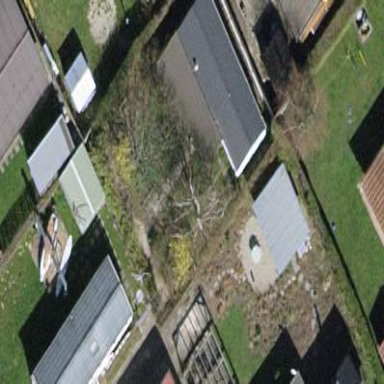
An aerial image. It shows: Static caravan building.